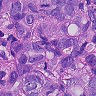
Metastatic tissue present: yes